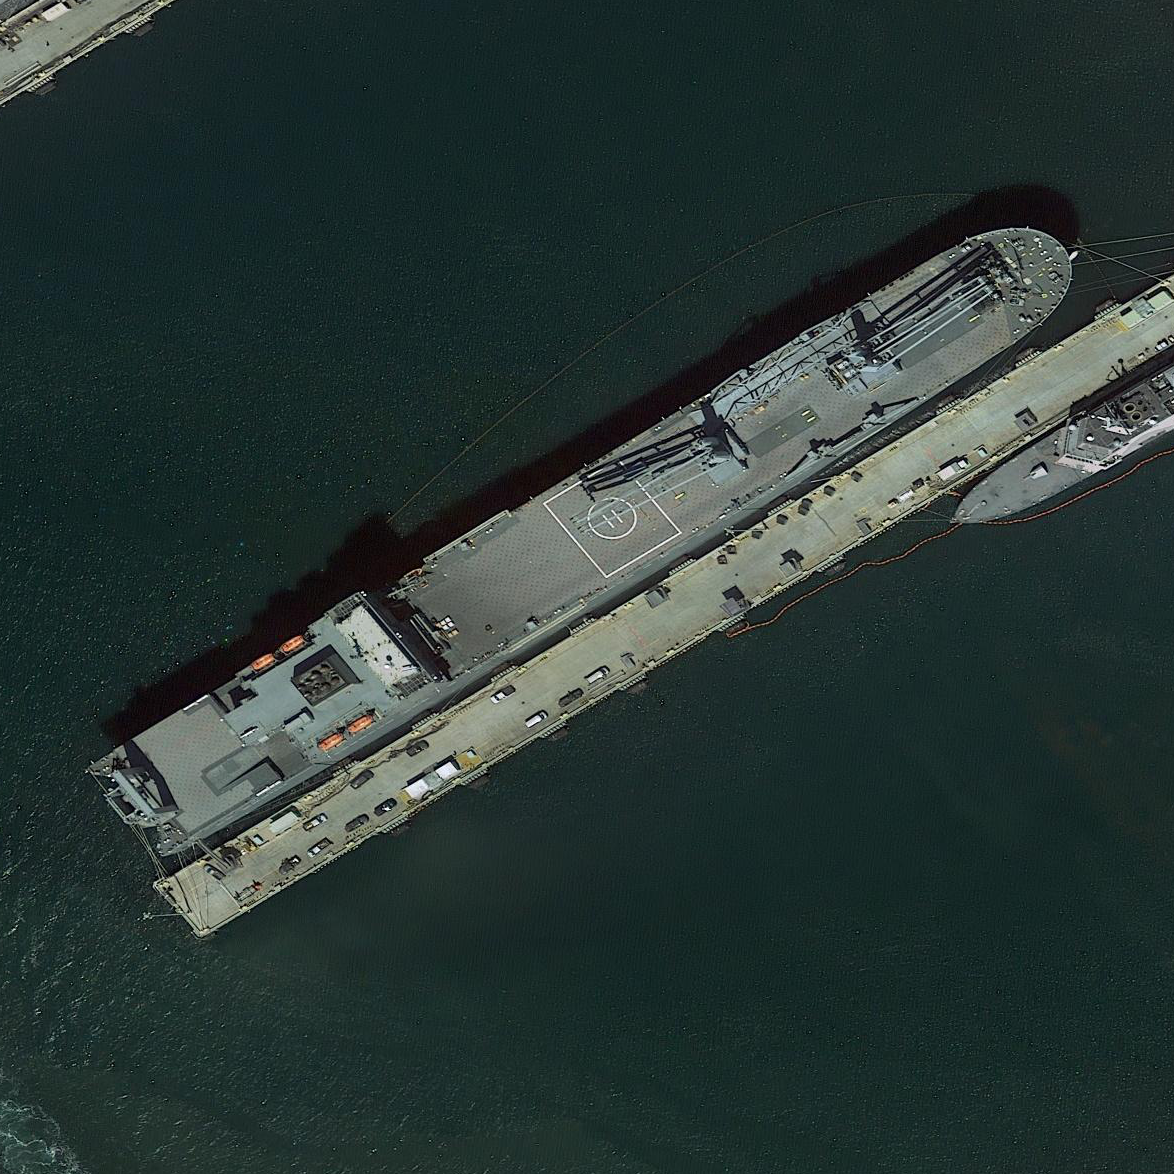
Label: Crane_ship